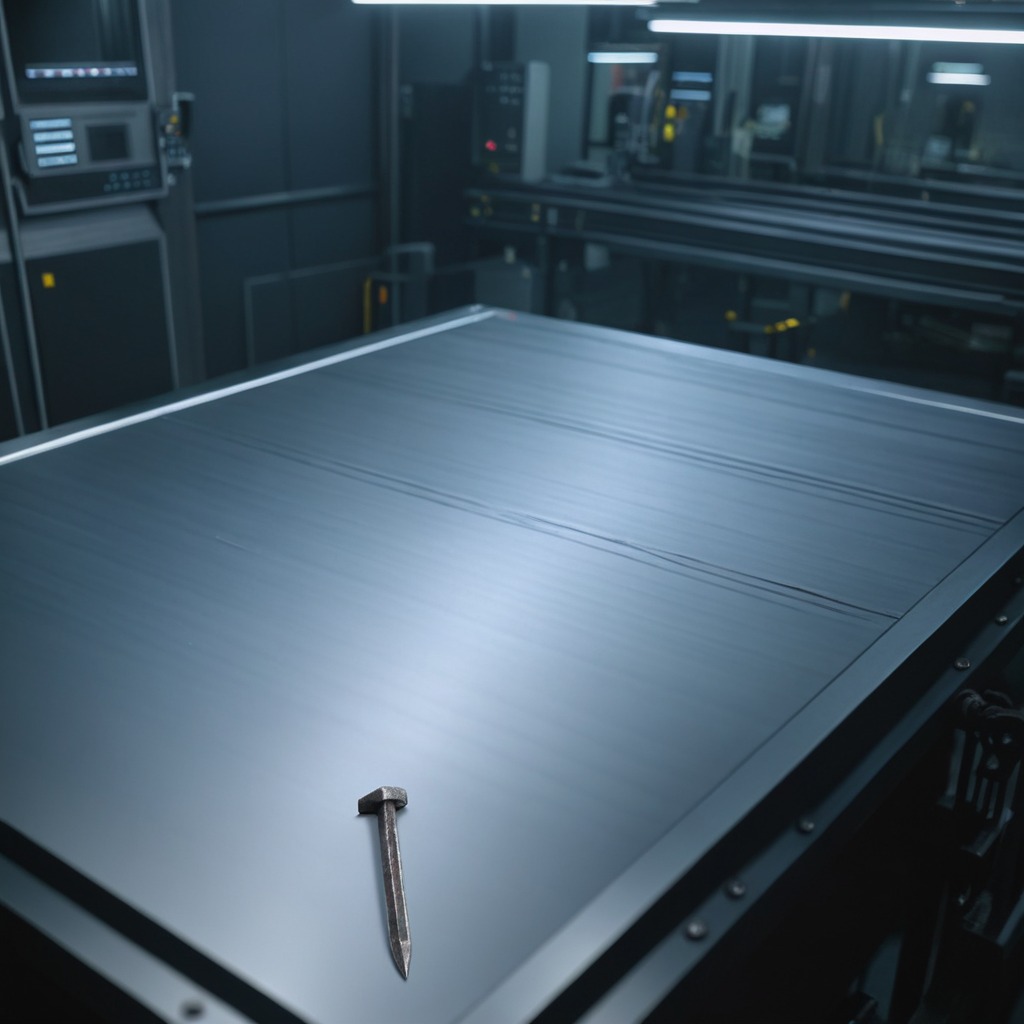
A nail is lying on a metal table in a machine shop under fluorescent lights.